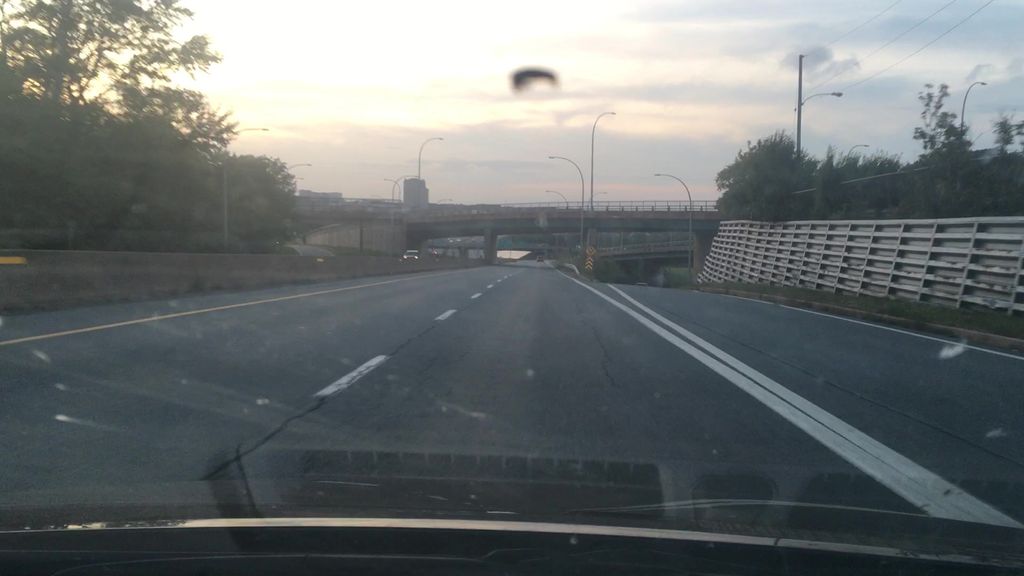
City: halifax